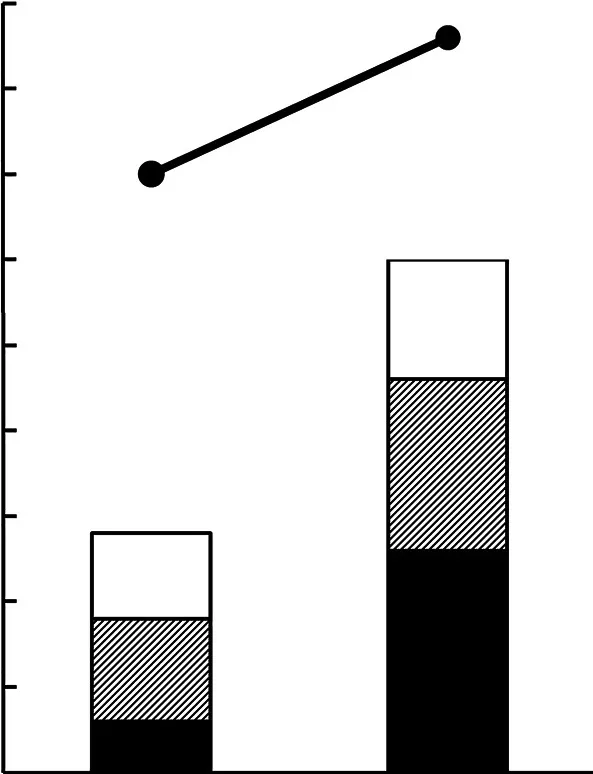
Spinal cord independence measure (SCIM) scores (Y-axis) before intervention and at the end of follow up. Black bars indicate self-care, bars with diagonal lines indicate mobility (room and toilet), white bars indicate mobility (indoors and outdoors) subscales, and black line depicts change in total SCIM scores. See Supplementary Table 6 for details.
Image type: chart (chart)